Question: I've defined a class and an implicit class:
'''
class User
implicit class RichUser(user: User) {
def hello = println("hello")
}
'''
Following code is working well:
'''
val user = new User
user.hello
'''
But following code is not compilable:
'''
trait UserTrait {
this: User =>
this.hello // can't compile !!!
}
'''
Why can't it compilable, and how to fix it?
---
Update:
Sorry, it doesn't compile in IntelliJ IDEA, and I didn't try with 'scalac'. Thanks for all.

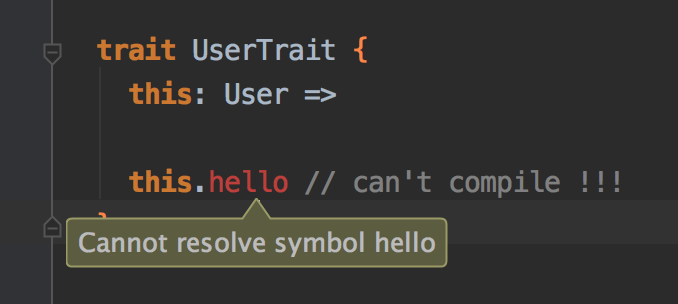
Answer: Not nice, but you can always call the implicit explicitly (pun intended)
'''
trait UserTrait {
this: User =>
implicitly<URL>.hello
}
'''